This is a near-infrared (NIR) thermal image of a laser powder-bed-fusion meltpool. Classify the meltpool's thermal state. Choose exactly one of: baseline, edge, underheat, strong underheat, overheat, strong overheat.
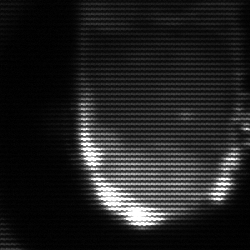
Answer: baseline